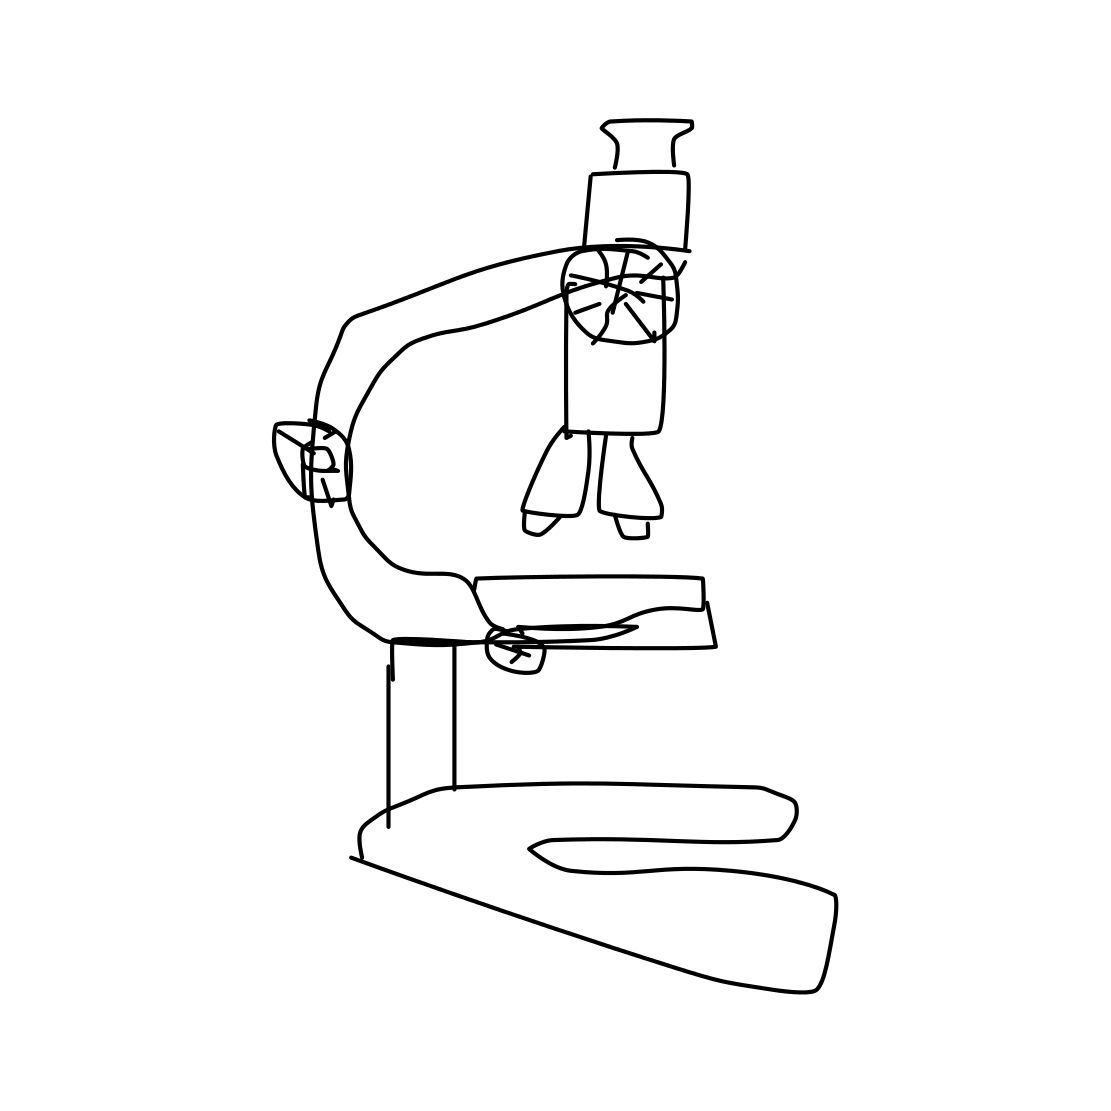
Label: microscope